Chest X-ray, AP view. Patient: 66 years old, sex M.
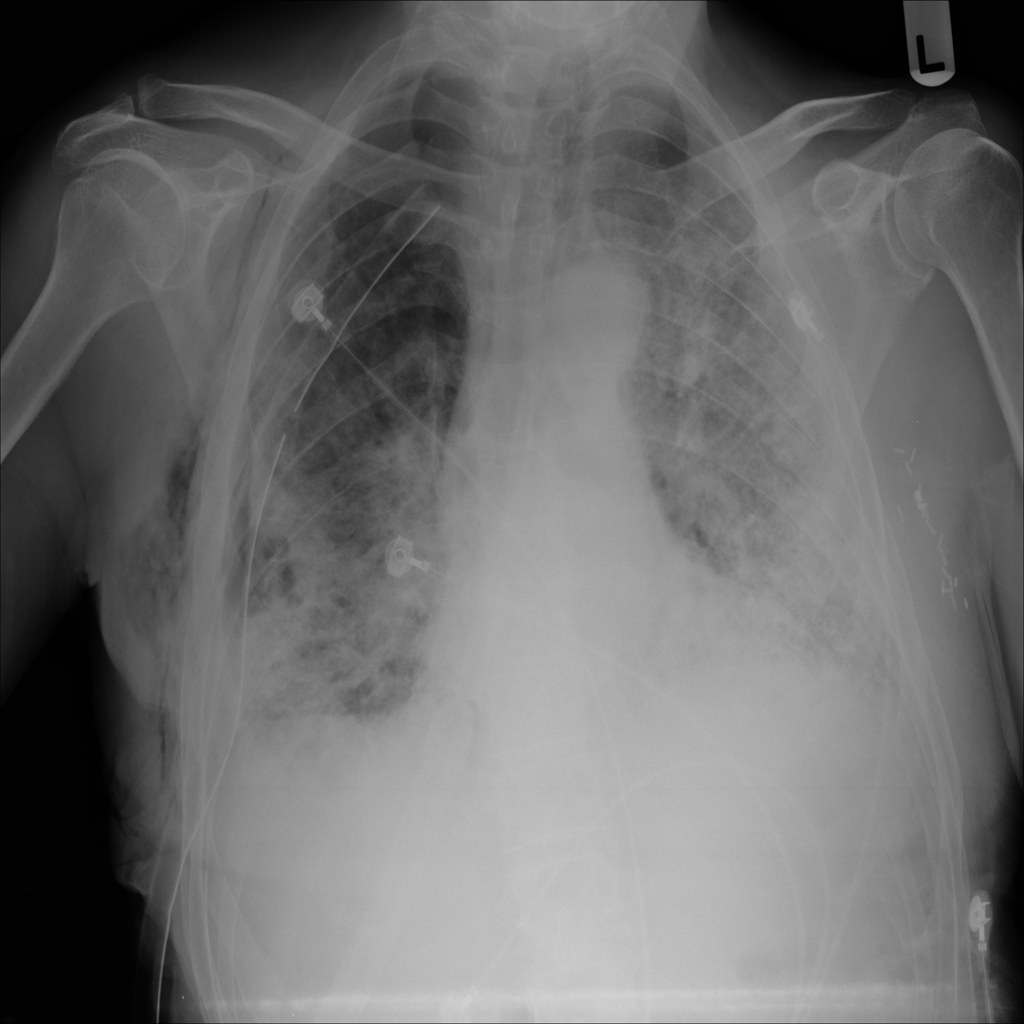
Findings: Effusion, Pneumothorax